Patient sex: F
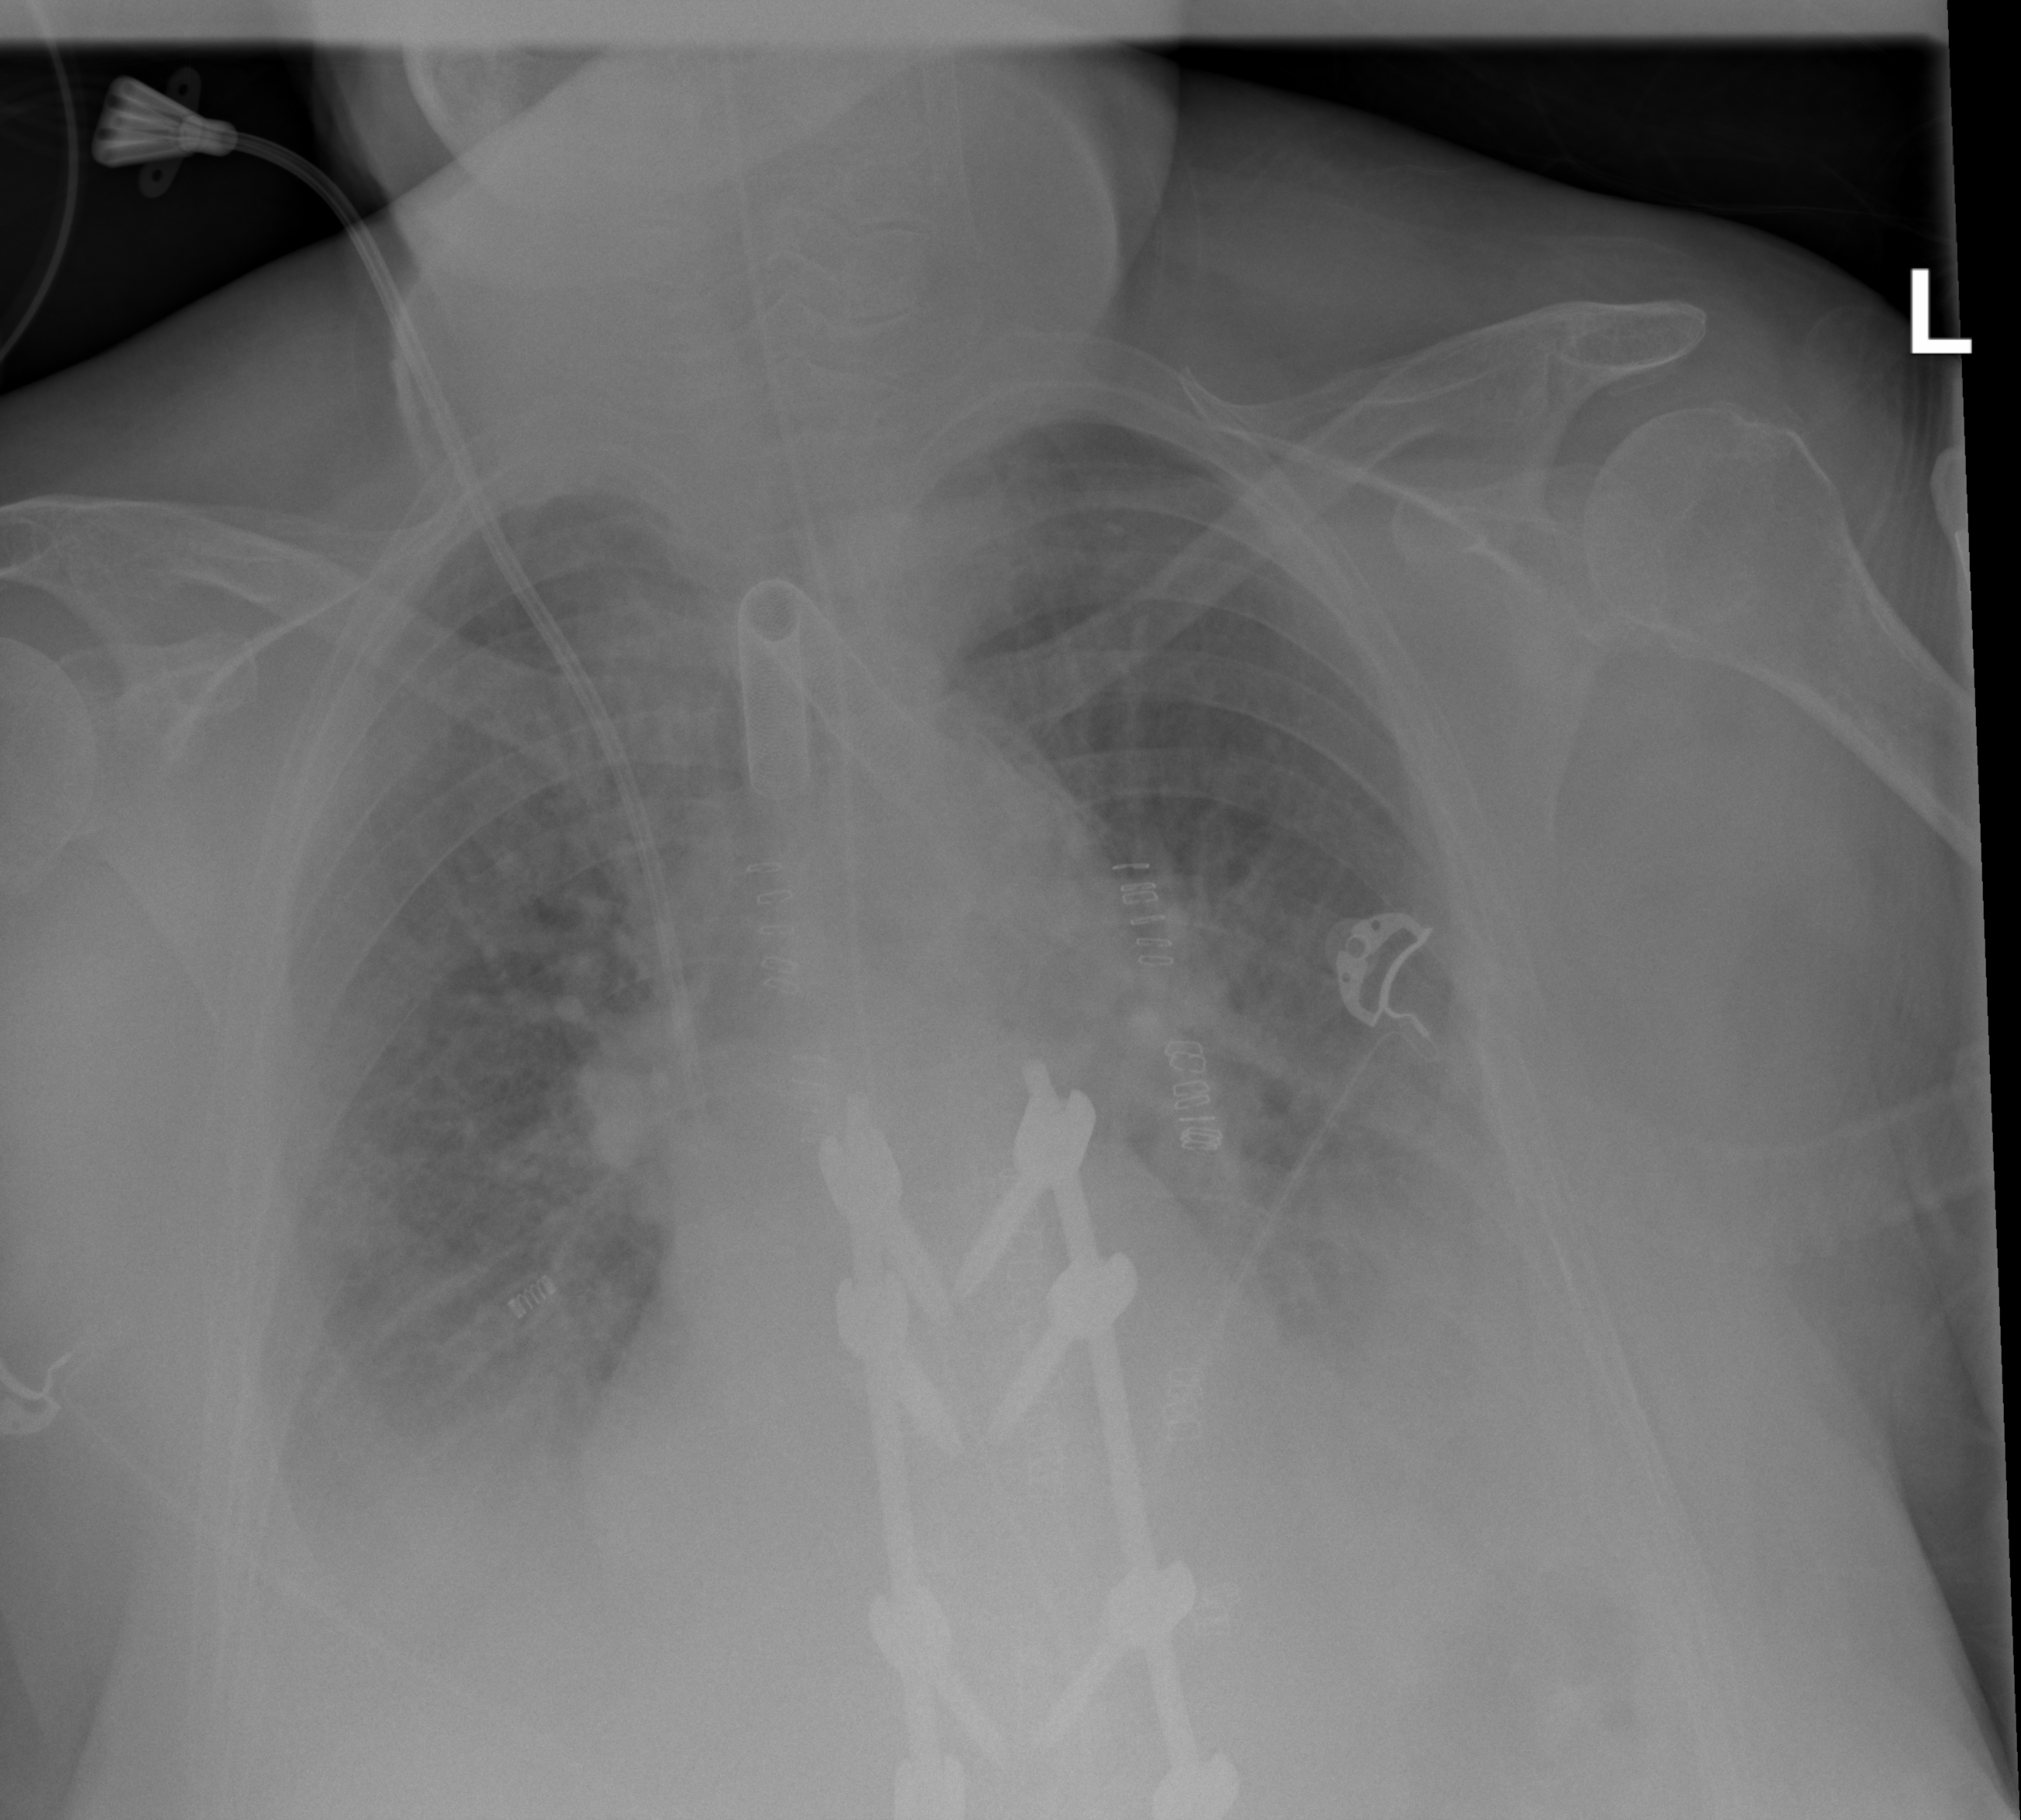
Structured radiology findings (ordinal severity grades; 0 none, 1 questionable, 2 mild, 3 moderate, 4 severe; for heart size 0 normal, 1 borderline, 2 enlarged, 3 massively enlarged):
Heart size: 2
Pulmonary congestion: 2
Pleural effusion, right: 2
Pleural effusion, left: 3
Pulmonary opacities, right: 2
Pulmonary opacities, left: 2
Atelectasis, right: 2
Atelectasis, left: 3